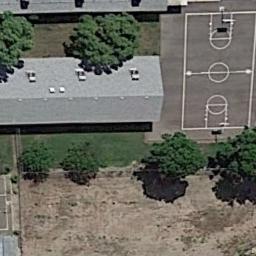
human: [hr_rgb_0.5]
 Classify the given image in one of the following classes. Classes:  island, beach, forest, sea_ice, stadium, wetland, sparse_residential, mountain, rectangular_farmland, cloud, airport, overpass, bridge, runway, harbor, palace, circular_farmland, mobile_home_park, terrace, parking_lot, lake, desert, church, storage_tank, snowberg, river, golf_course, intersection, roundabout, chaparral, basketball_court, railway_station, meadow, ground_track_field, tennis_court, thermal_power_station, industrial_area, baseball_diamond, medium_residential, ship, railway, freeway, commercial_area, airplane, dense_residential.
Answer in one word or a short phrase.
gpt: basketball_court